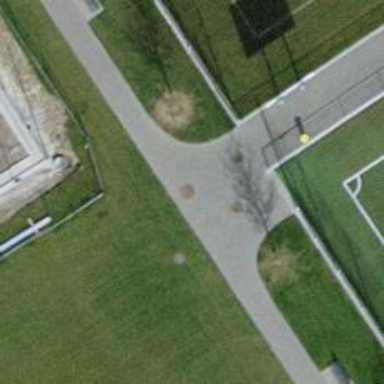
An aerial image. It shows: Footway surfaced with paving stones.